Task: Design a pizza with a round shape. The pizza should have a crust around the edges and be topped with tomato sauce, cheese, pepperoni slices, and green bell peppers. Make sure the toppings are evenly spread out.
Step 98:
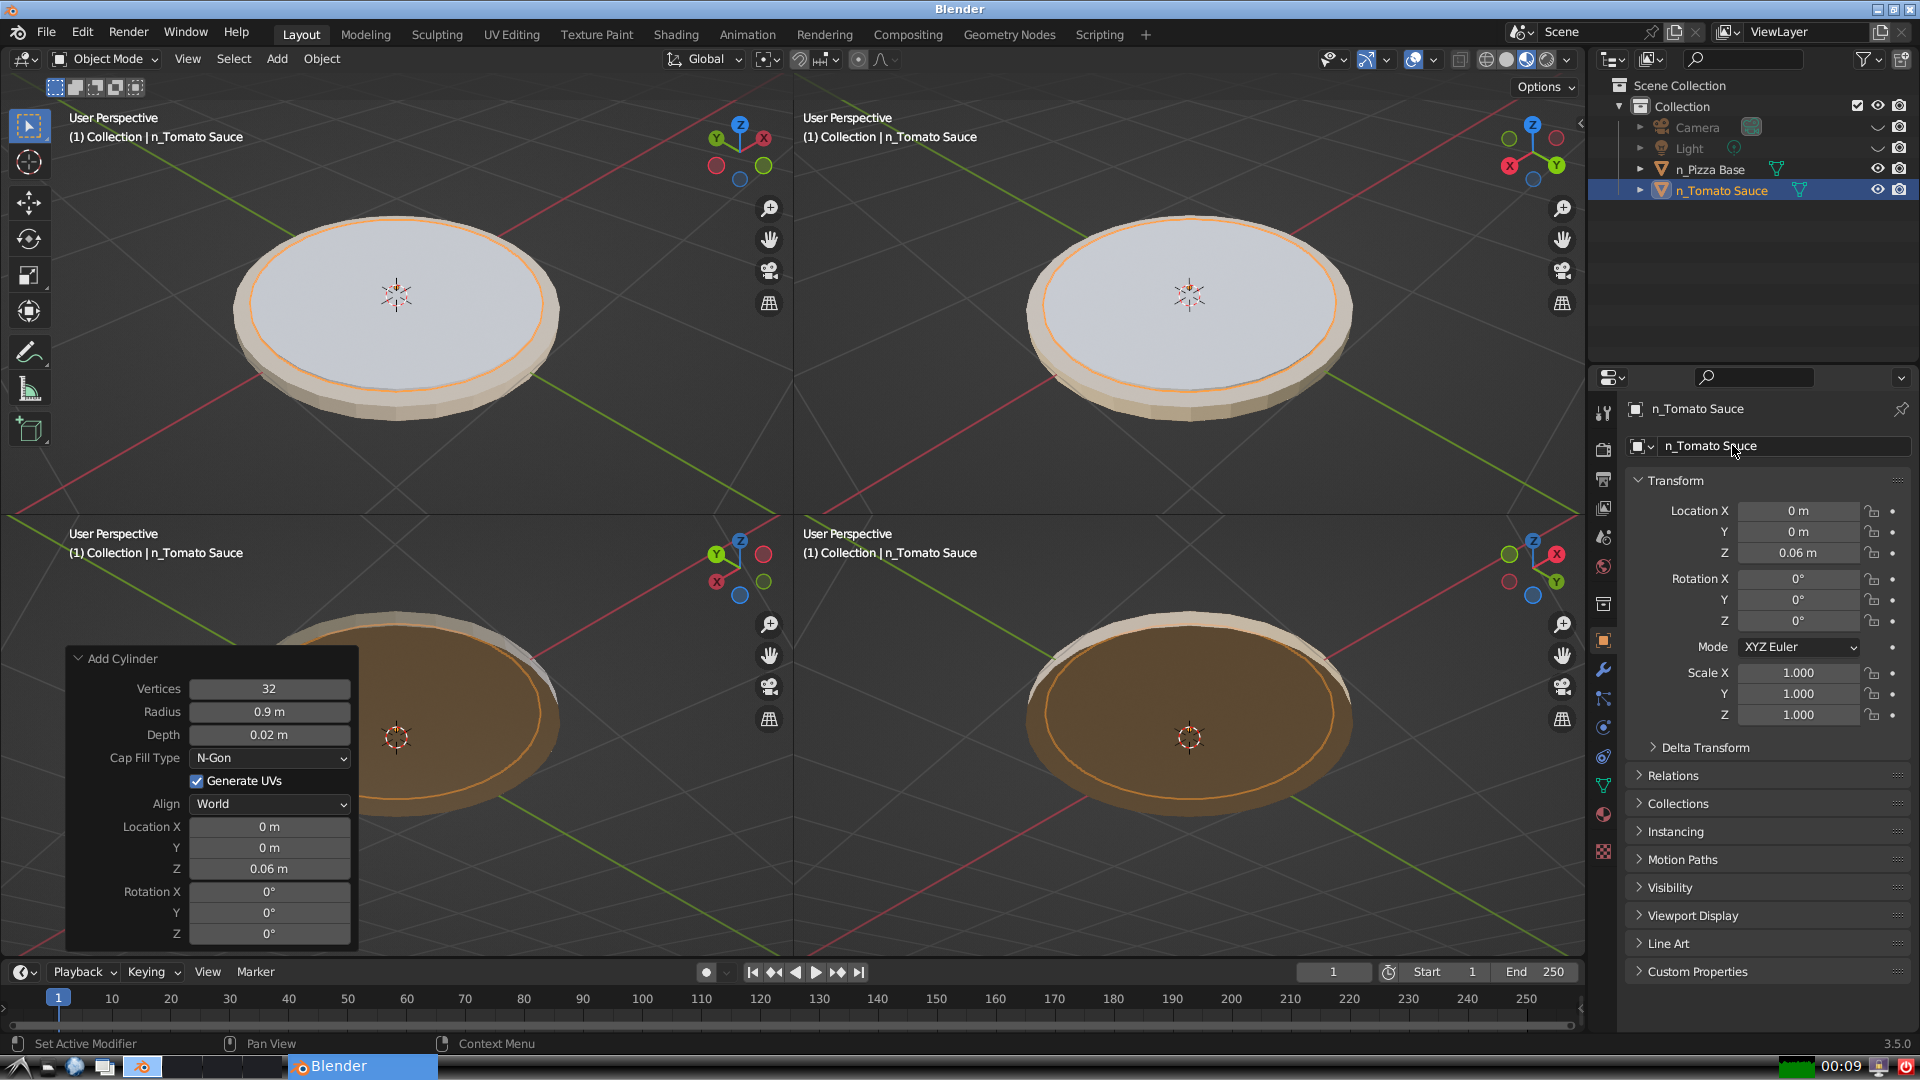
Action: {"mouse_move": [1608, 805]}